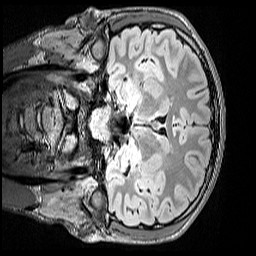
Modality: FLAIR
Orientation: coronal
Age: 13
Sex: male
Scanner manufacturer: siemens
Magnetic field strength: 3 T
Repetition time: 5 s
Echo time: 0.388 s